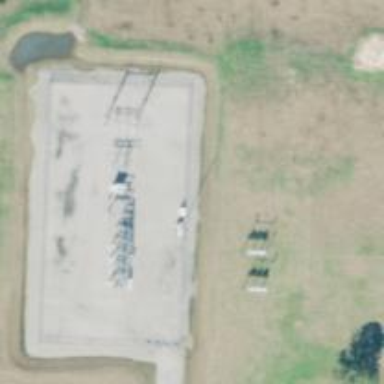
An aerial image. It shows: Distribution level power substation enclosed by fence.